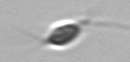
Label: Chrysochromulina